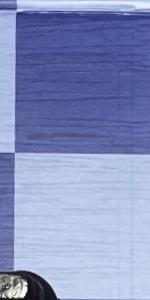
Label: Empty